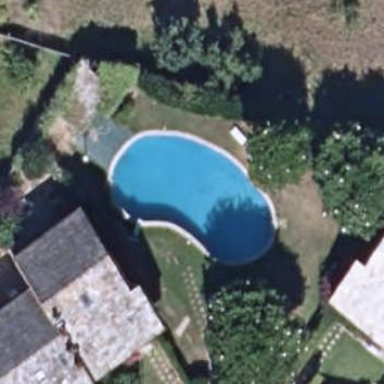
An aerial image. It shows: Swimming pool located in leisure land.